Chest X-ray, AP view. Patient: 47 years old, sex M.
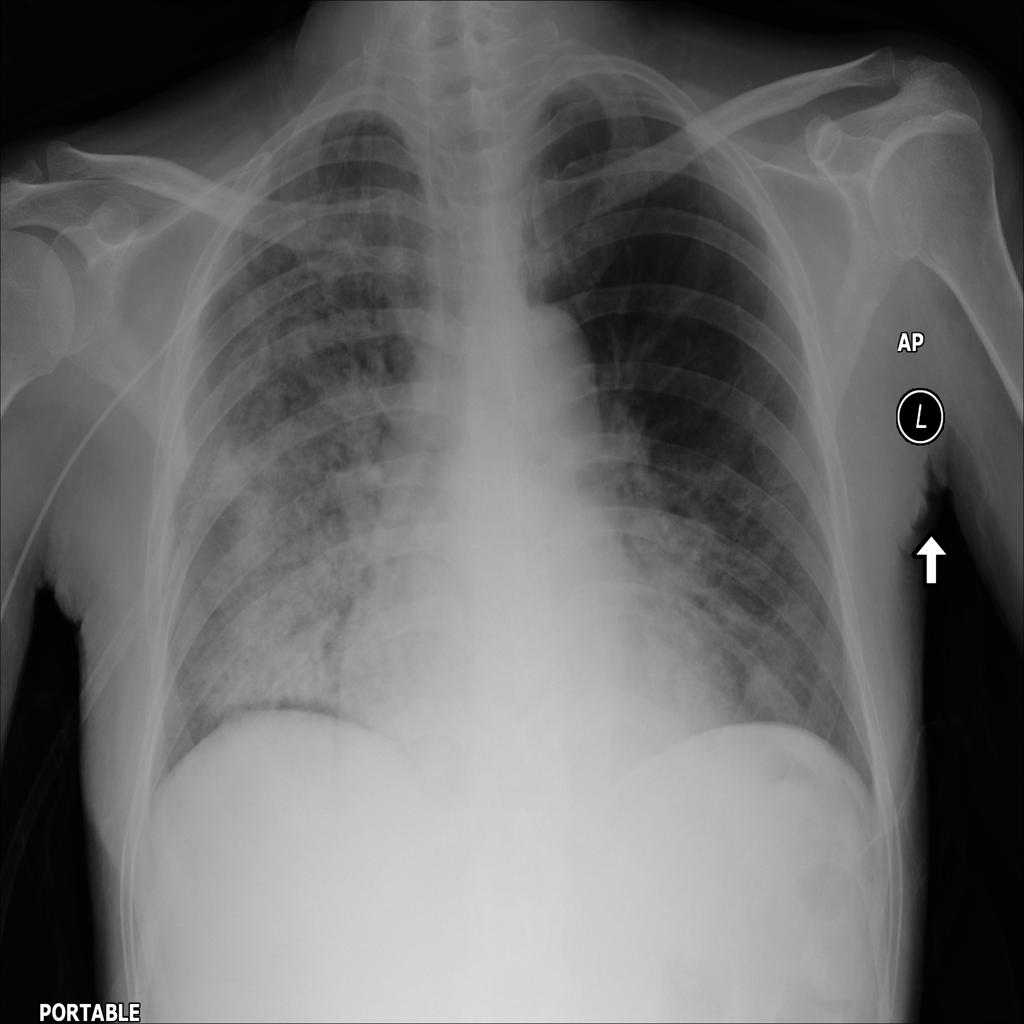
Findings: No Finding